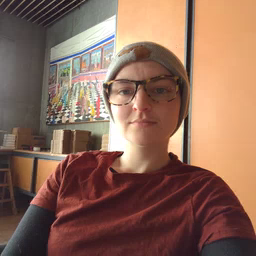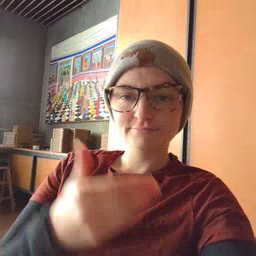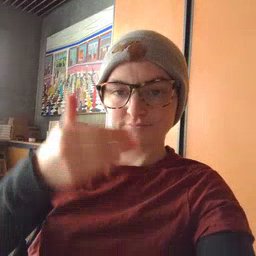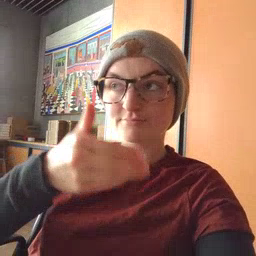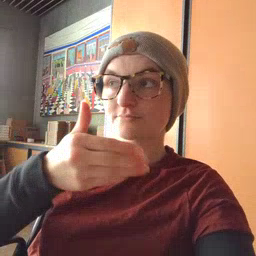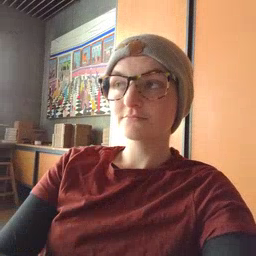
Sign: glasswindow